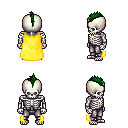
a pixel art fantasy rpg character, male body template, skeleton, yellow cape, metal pants, green mohawk hairstyle, four views (front, back, left, right), 2x2 character sprite sheet, small pixel art, hard edges, no anti-aliasing